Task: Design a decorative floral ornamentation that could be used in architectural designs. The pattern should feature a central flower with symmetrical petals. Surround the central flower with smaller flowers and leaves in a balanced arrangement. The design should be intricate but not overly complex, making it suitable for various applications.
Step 753:
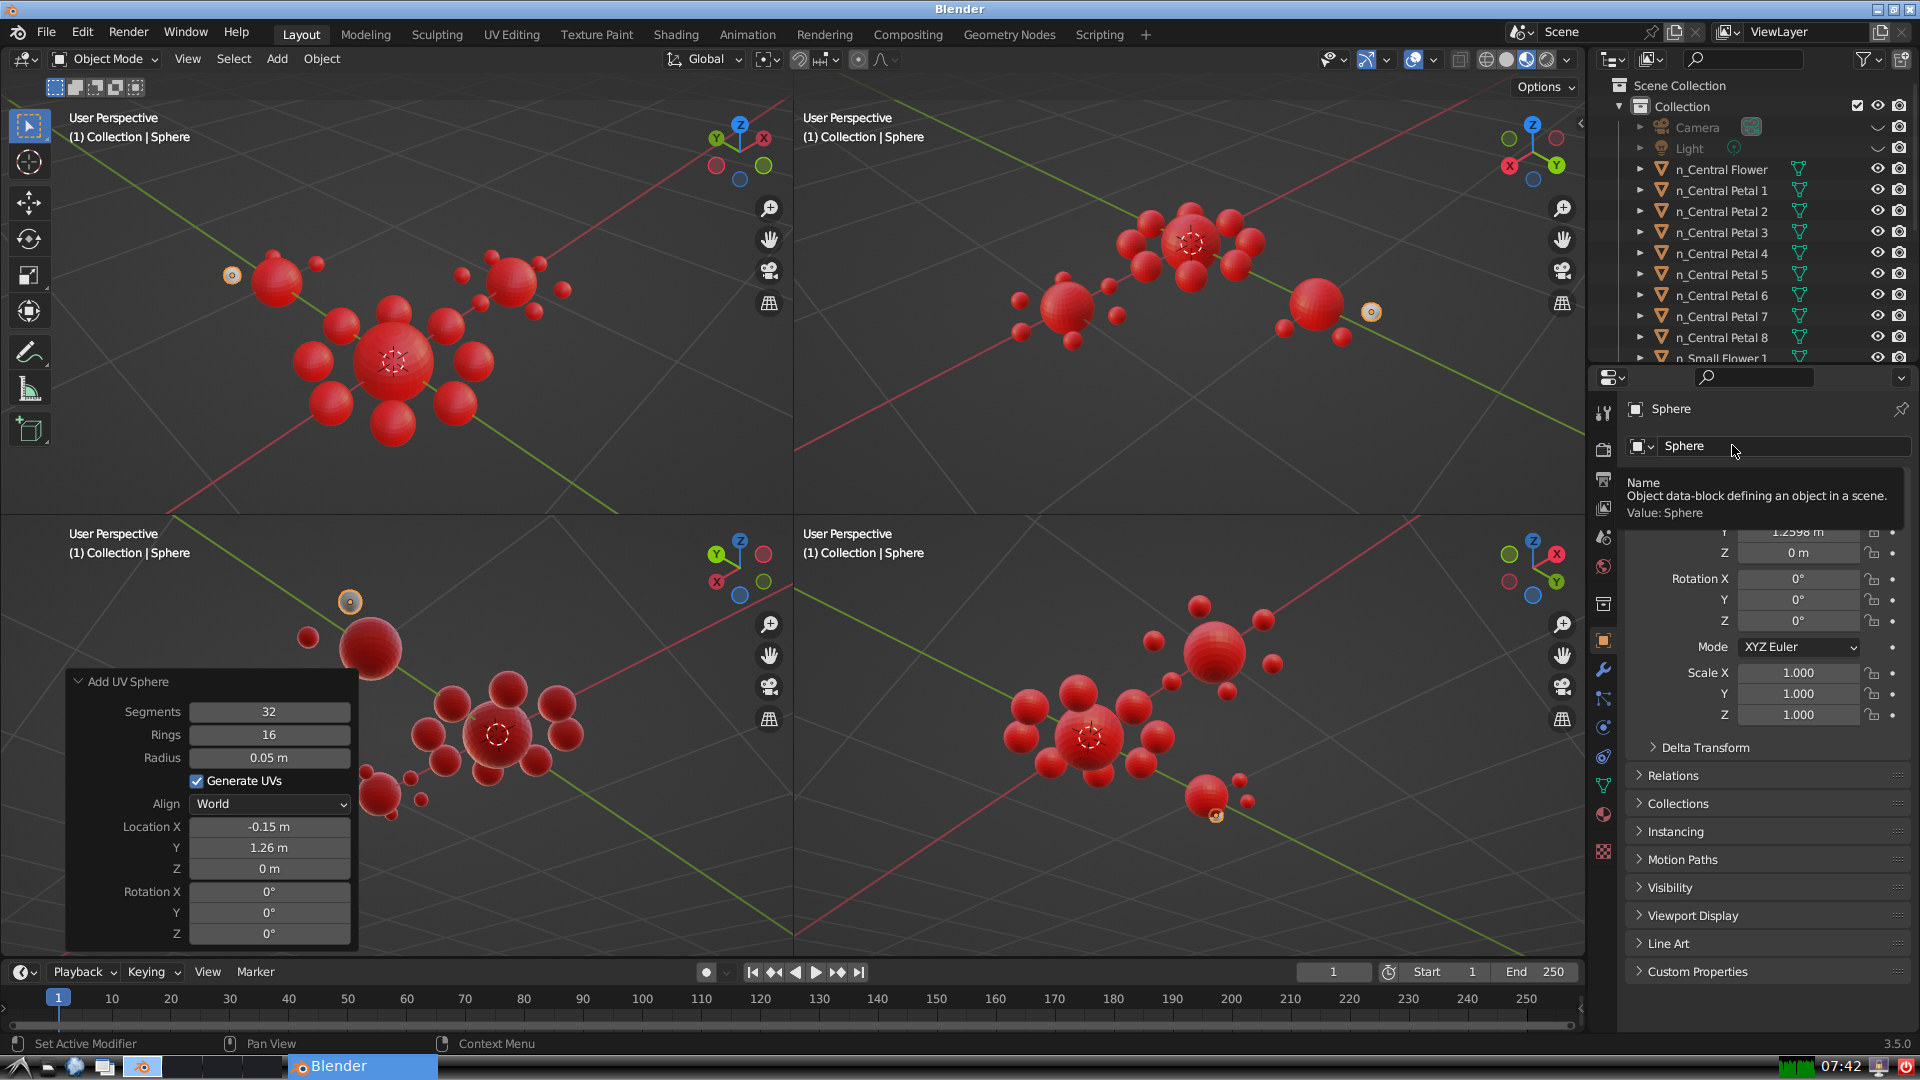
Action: click: no